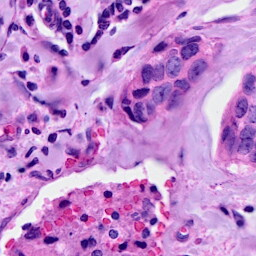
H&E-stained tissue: Breast